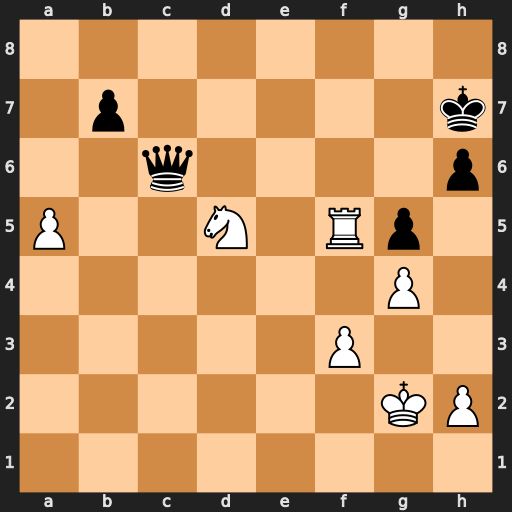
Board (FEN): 8/1p5k/2q4p/P2N1Rp1/6P1/5P2/6KP/8
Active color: w
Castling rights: -
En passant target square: -
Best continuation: Rf7+ Kg8 Ne7+ Kxf7 Nxc6